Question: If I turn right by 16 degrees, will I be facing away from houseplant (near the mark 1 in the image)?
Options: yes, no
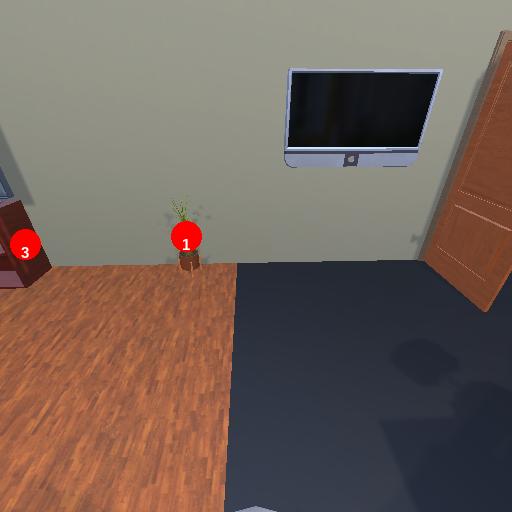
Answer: yes